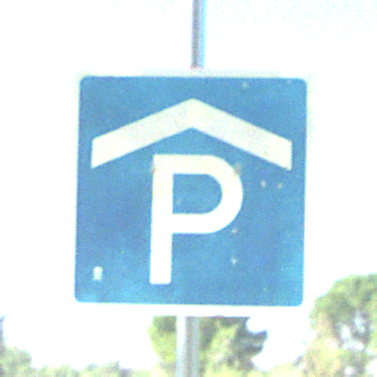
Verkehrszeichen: Parkhaus
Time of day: Midday
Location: Outdoor (Special)
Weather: PartlyCloudy
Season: NotSpecified
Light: Natural